Aerial crown-view tile of a tropical tree (Barro Colorado Island, Panama), acquired 20241112:
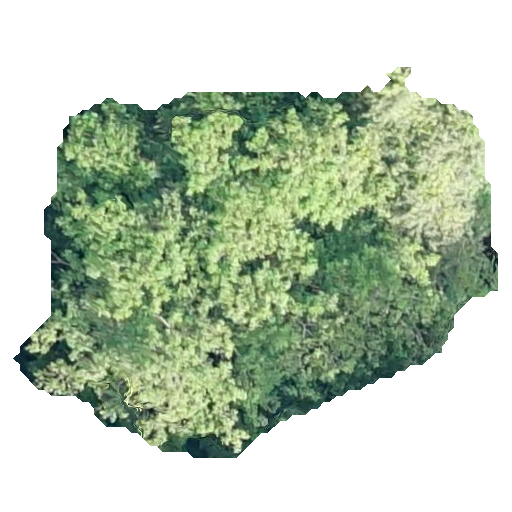
Species: Hura crepitans
GBIF accepted scientific name: Hura crepitans
Crown area: 207.411 m²